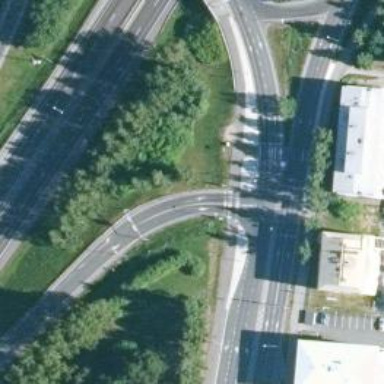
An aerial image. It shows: Trunk link highway.